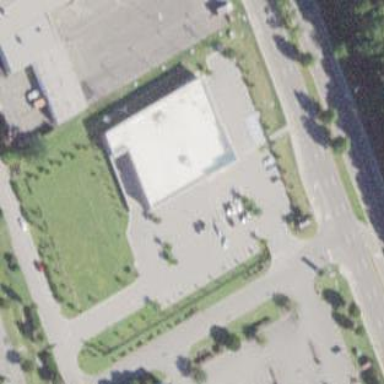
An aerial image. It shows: Supermarket located in building.